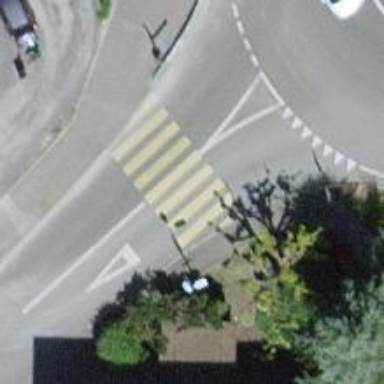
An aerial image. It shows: Marked crossing on footway.